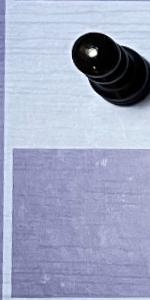
Label: Empty